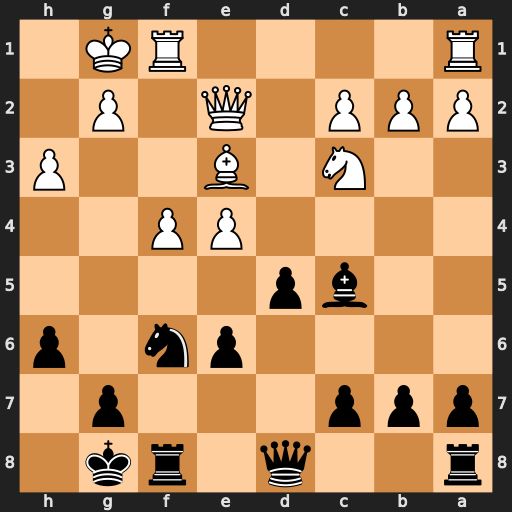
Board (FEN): r2q1rk1/ppp3p1/4pn1p/2bp4/4PP2/2N1B2P/PPP1Q1P1/R4RK1
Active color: b
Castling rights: -
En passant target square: -
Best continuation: Bxe3+ Qxe3 d4